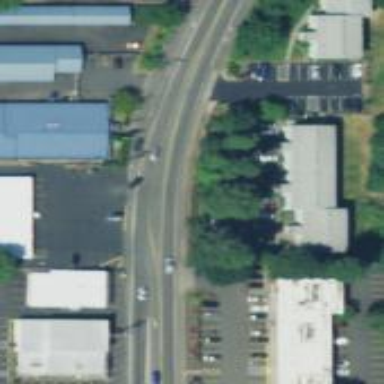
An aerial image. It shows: Secondary road with asphalt surface and sidewalk on the left side.